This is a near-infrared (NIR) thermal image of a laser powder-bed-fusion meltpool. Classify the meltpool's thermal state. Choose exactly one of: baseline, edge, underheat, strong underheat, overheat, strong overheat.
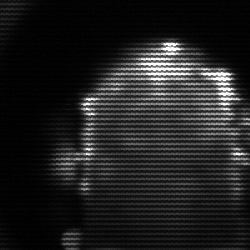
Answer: baseline